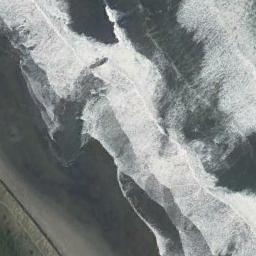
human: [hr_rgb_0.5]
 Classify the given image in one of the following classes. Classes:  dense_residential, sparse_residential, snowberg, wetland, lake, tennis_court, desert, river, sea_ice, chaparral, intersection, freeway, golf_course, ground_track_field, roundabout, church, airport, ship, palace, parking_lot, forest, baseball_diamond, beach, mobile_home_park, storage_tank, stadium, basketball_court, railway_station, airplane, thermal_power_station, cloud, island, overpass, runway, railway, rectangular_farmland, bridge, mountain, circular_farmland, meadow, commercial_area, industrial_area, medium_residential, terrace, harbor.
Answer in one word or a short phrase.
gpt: beach